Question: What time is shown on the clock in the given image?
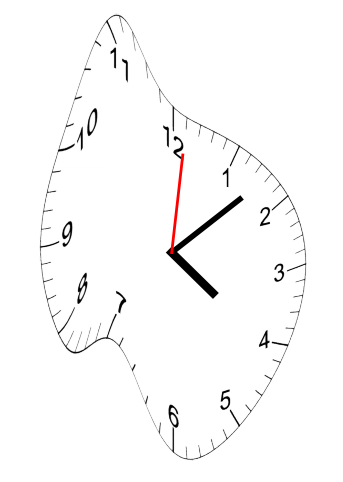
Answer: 04:08:01